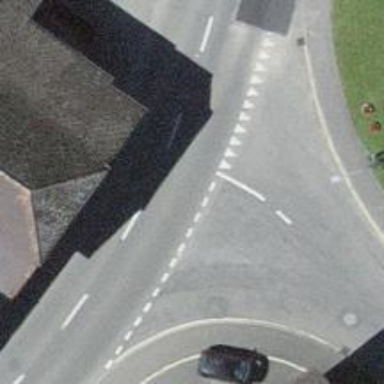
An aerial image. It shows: Road with "give way" sign.